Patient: sex M, age 57
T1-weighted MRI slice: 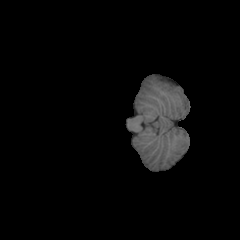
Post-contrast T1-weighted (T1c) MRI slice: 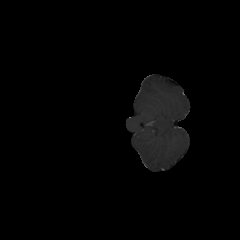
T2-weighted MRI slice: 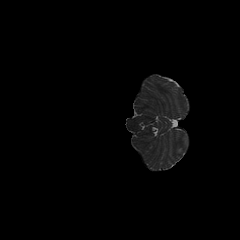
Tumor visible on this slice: no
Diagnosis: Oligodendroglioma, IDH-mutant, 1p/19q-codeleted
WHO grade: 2